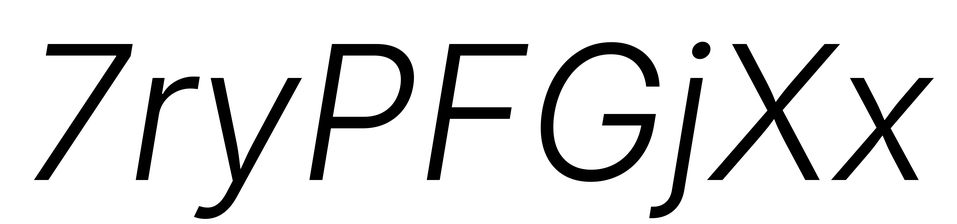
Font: Inter-Italic_Light_Italic